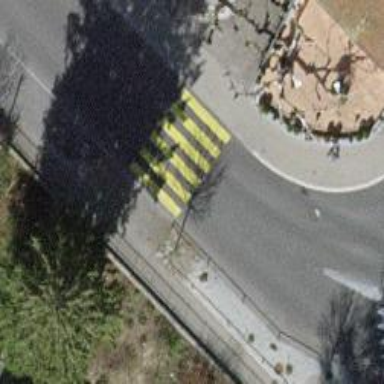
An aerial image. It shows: Zebra crossing on the road.